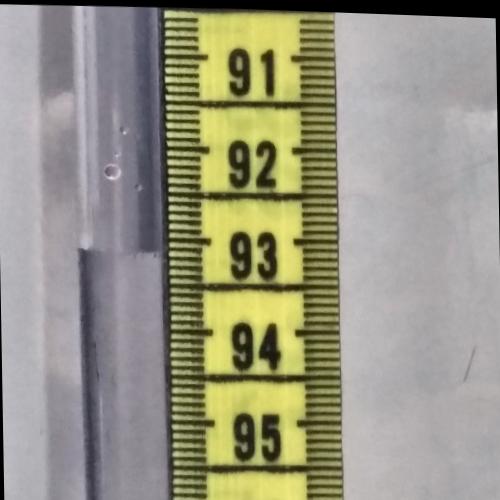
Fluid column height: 93.1 cm